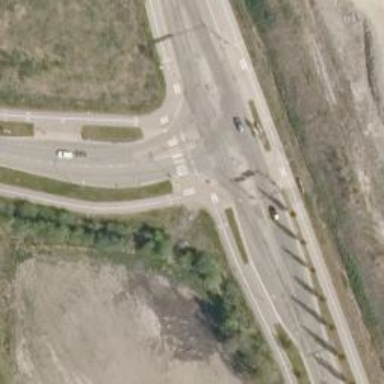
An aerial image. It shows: Asphalt crossing where footway and cycleway intersect.